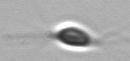
Label: Chrysochromulina